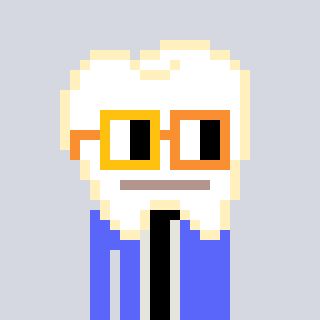
a pixel art character with square yellow and orange glasses, a tooth-shaped head and a purple-colored body on a cool background